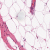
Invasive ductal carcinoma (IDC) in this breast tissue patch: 0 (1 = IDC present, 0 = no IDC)